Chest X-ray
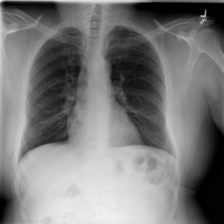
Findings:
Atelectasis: negative
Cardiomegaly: negative
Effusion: negative
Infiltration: negative
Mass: negative
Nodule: negative
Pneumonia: negative
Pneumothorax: negative
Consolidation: negative
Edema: negative
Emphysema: negative
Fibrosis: negative
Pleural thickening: negative
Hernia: negative